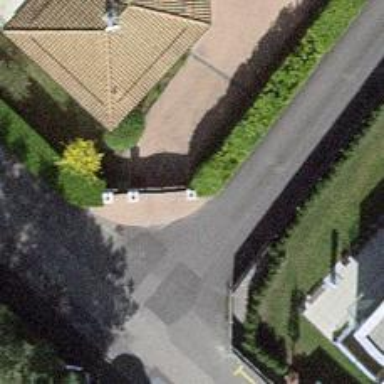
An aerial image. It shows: Gate.